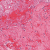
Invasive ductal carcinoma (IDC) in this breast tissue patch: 0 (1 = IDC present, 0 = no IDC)